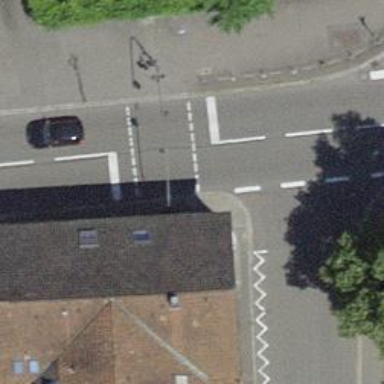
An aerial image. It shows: Traffic signals at road crossing.